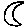
Label: moon